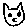
Label: cat